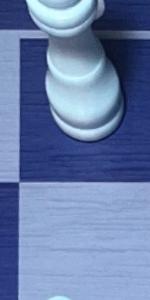
Label: Empty